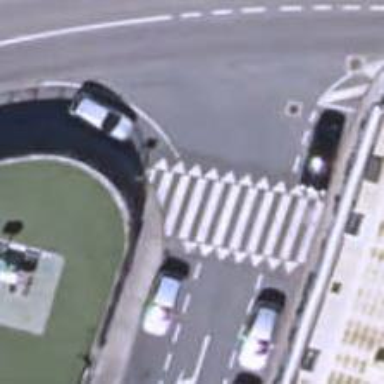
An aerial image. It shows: Uncontrolled and marked road crossing.